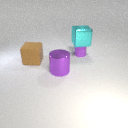
large cyan metal cube above small purple rubber cylinder